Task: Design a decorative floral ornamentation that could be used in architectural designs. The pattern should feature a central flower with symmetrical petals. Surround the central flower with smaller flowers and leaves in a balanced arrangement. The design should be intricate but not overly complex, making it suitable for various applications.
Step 1010:
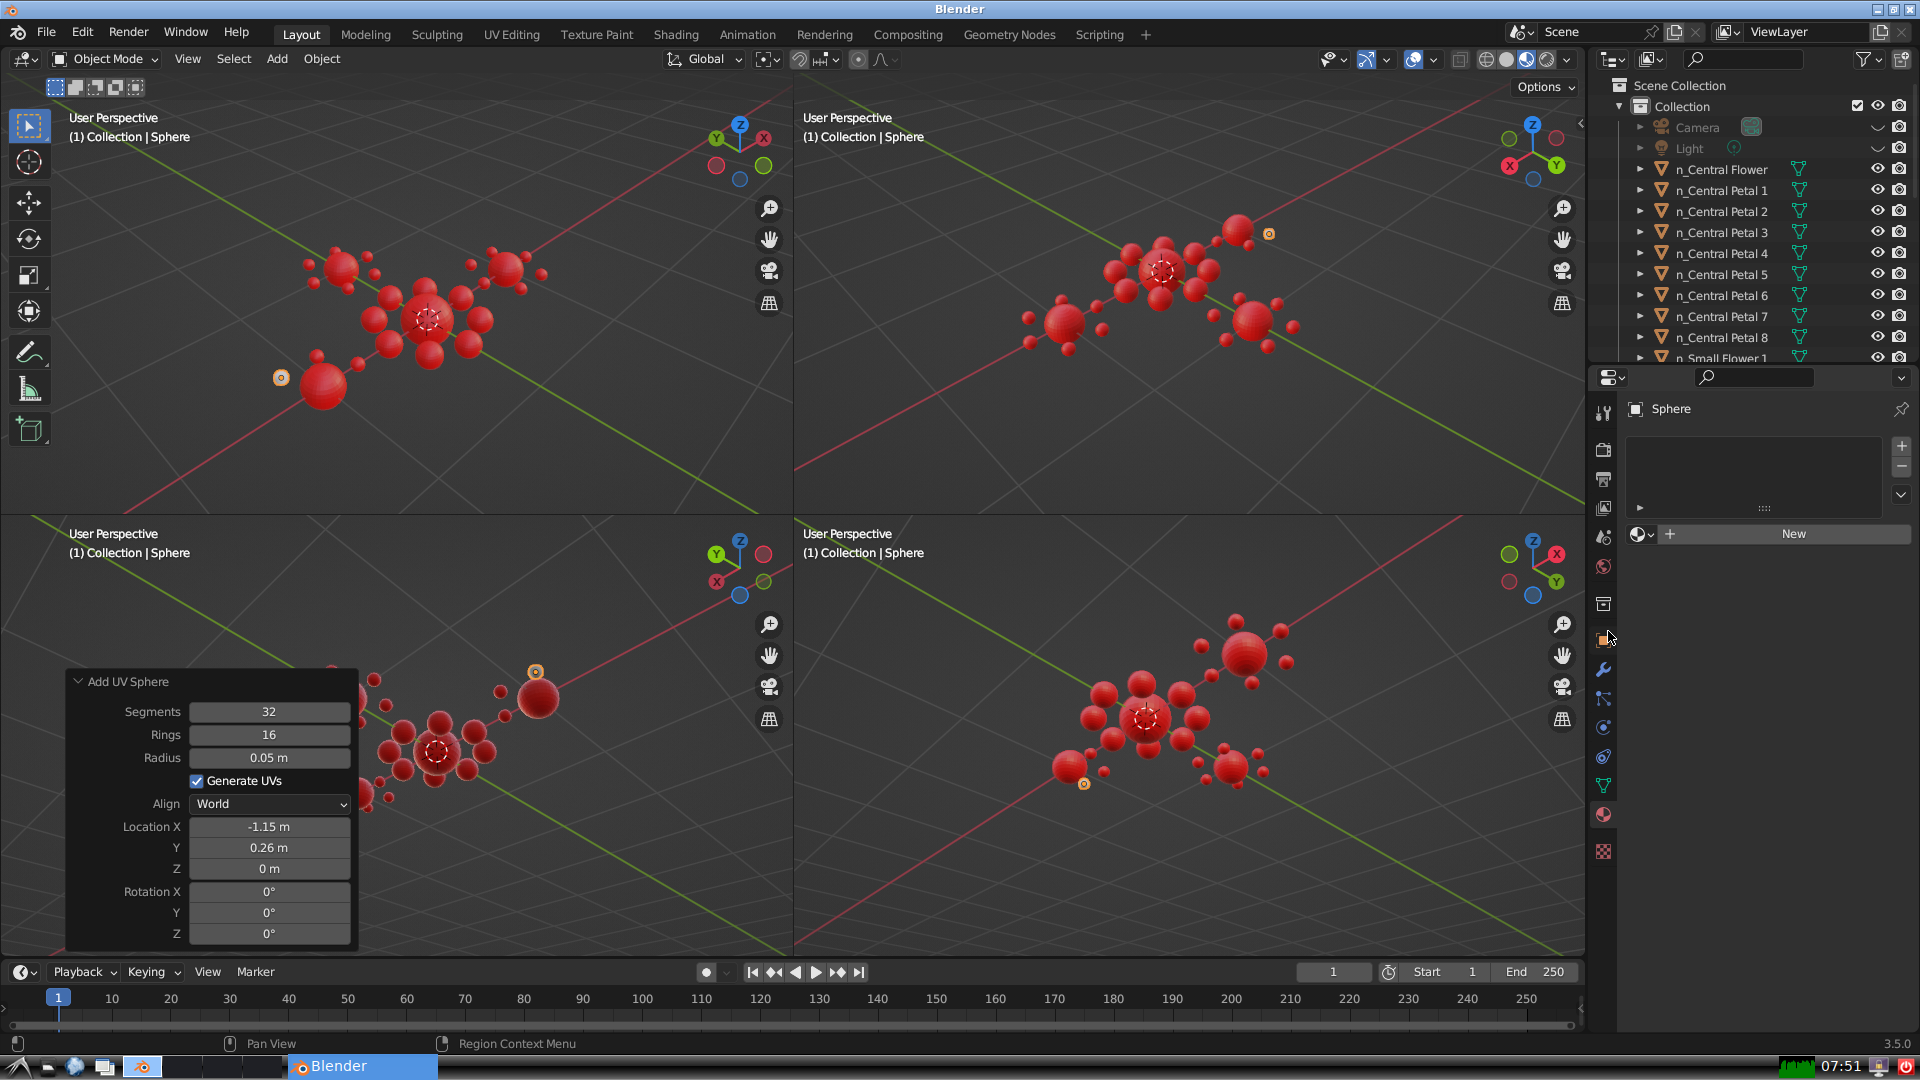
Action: click: no